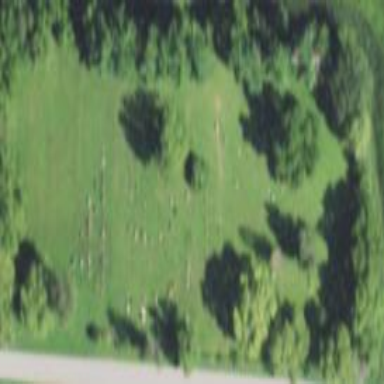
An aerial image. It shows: Cemetery.